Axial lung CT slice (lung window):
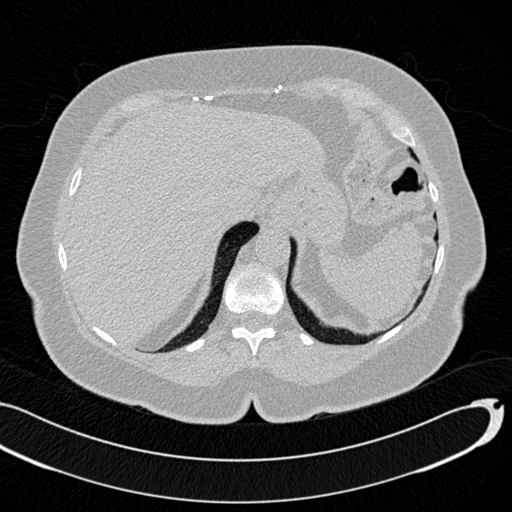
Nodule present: no